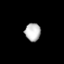
Tissue: lung
Cell type: Fibroblasts
Senescence score: 0.6499
Nuclear area (px): 272
Mean DAPI intensity: 188.827